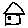
Label: house